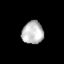
Tissue: lung
Cell type: Epithelial cells
Senescence score: 0.2365
Nuclear area (px): 482
Mean DAPI intensity: 187.008